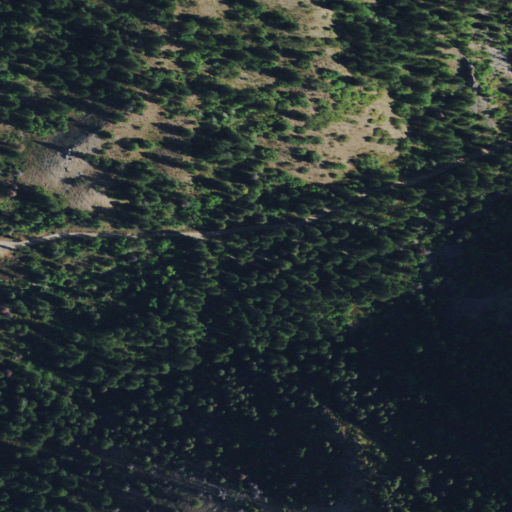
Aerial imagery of valley in Wyoming named Prater Canyon containing evergreen forest, shrub, open development, and deciduous forest